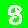
Digit: 8